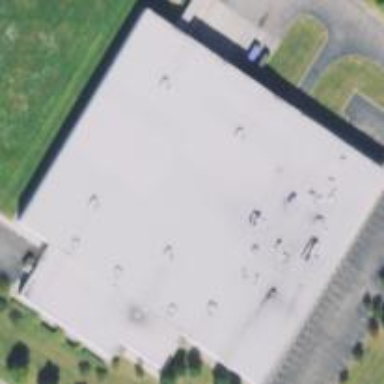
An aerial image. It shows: Warehouse.